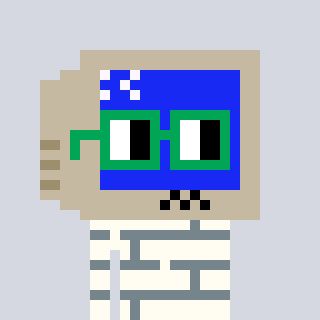
a pixel art character with square green glasses, a old monitor-shaped head and a grayscale-colored body on a cool background